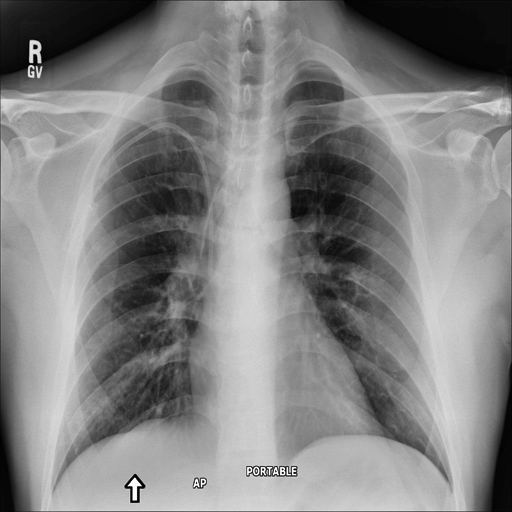
Finding: NORMAL